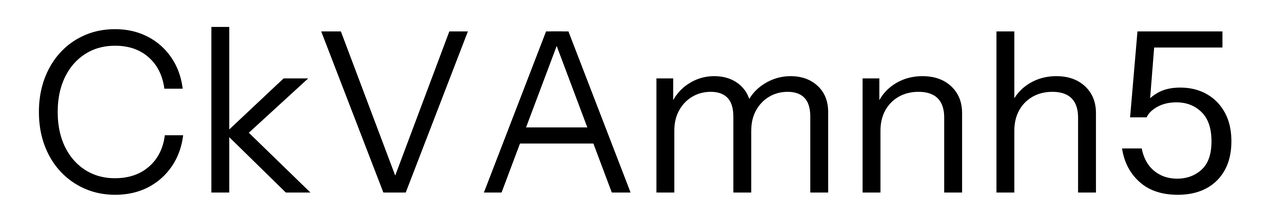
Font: InstrumentSans_Regular